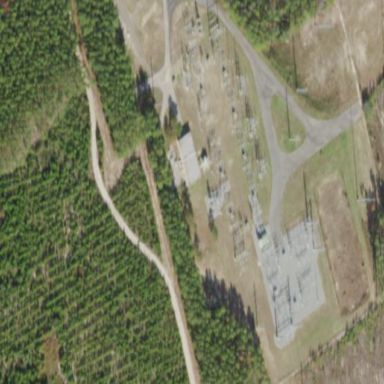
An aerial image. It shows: Power substation with transmission level designation. It is enclosed by fence.